Aerial crown-view tile of a tropical tree (Barro Colorado Island, Panama), acquired 20250217:
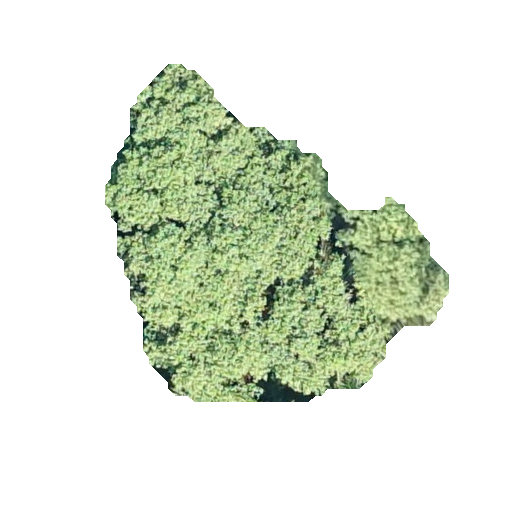
Species: Hieronyma alchorneoides
GBIF accepted scientific name: Hieronyma alchorneoides
Crown area: 106.539 m²